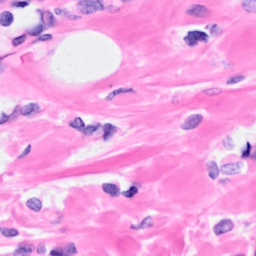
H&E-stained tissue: Breast